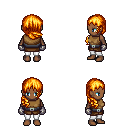
a pixel art fantasy rpg character, female body template, human, dark skin, leather chest armor, white pants, light blonde right-swept hairstyle, metal gloves, four views (front, back, left, right), 2x2 character sprite sheet, small pixel art, hard edges, no anti-aliasing